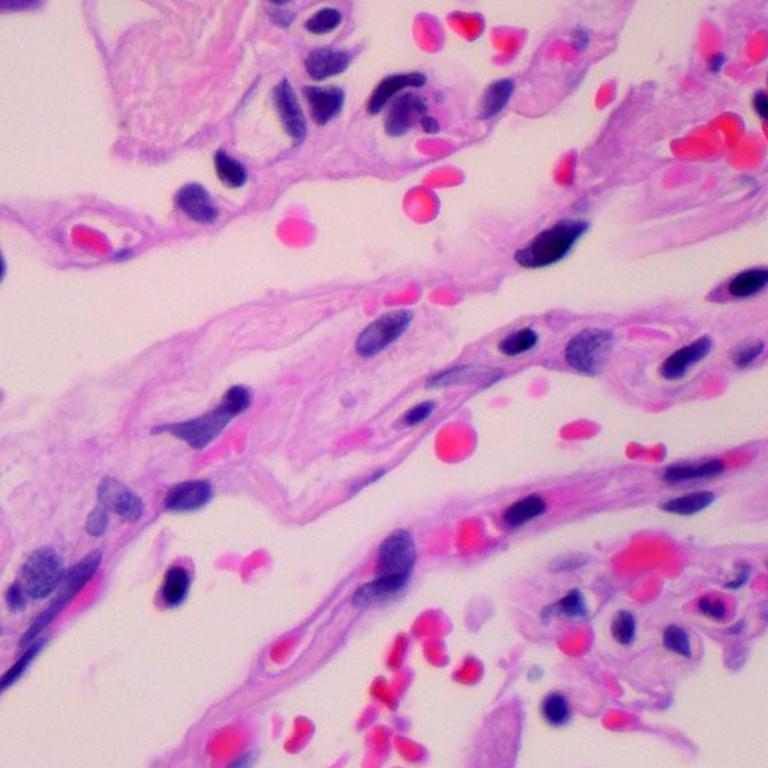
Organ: lung
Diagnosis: benign